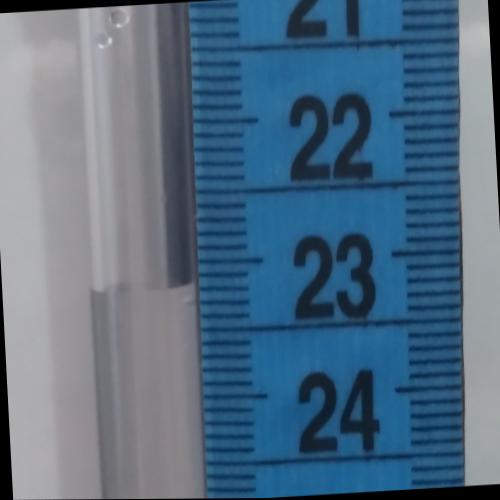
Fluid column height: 23.2 cm